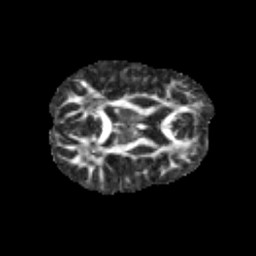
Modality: FA
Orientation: axial
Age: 10
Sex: female
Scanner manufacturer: siemens
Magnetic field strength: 3 T
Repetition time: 3.8 s
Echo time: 0.07 s